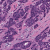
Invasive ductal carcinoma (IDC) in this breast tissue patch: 1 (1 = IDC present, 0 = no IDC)